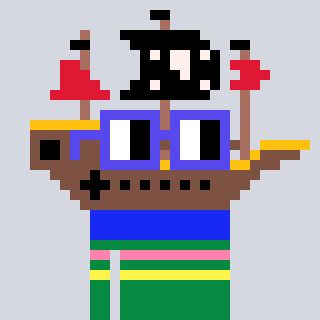
a pixel art character with square blue glasses, a pirateship-shaped head and a green-colored body on a cool background